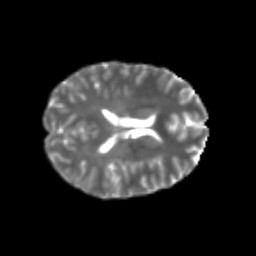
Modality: T2w
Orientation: axial
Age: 23
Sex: female
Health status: healthy
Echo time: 0.074 s